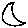
Label: moon